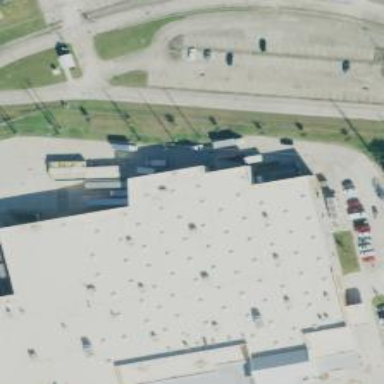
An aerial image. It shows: Supermarket building.